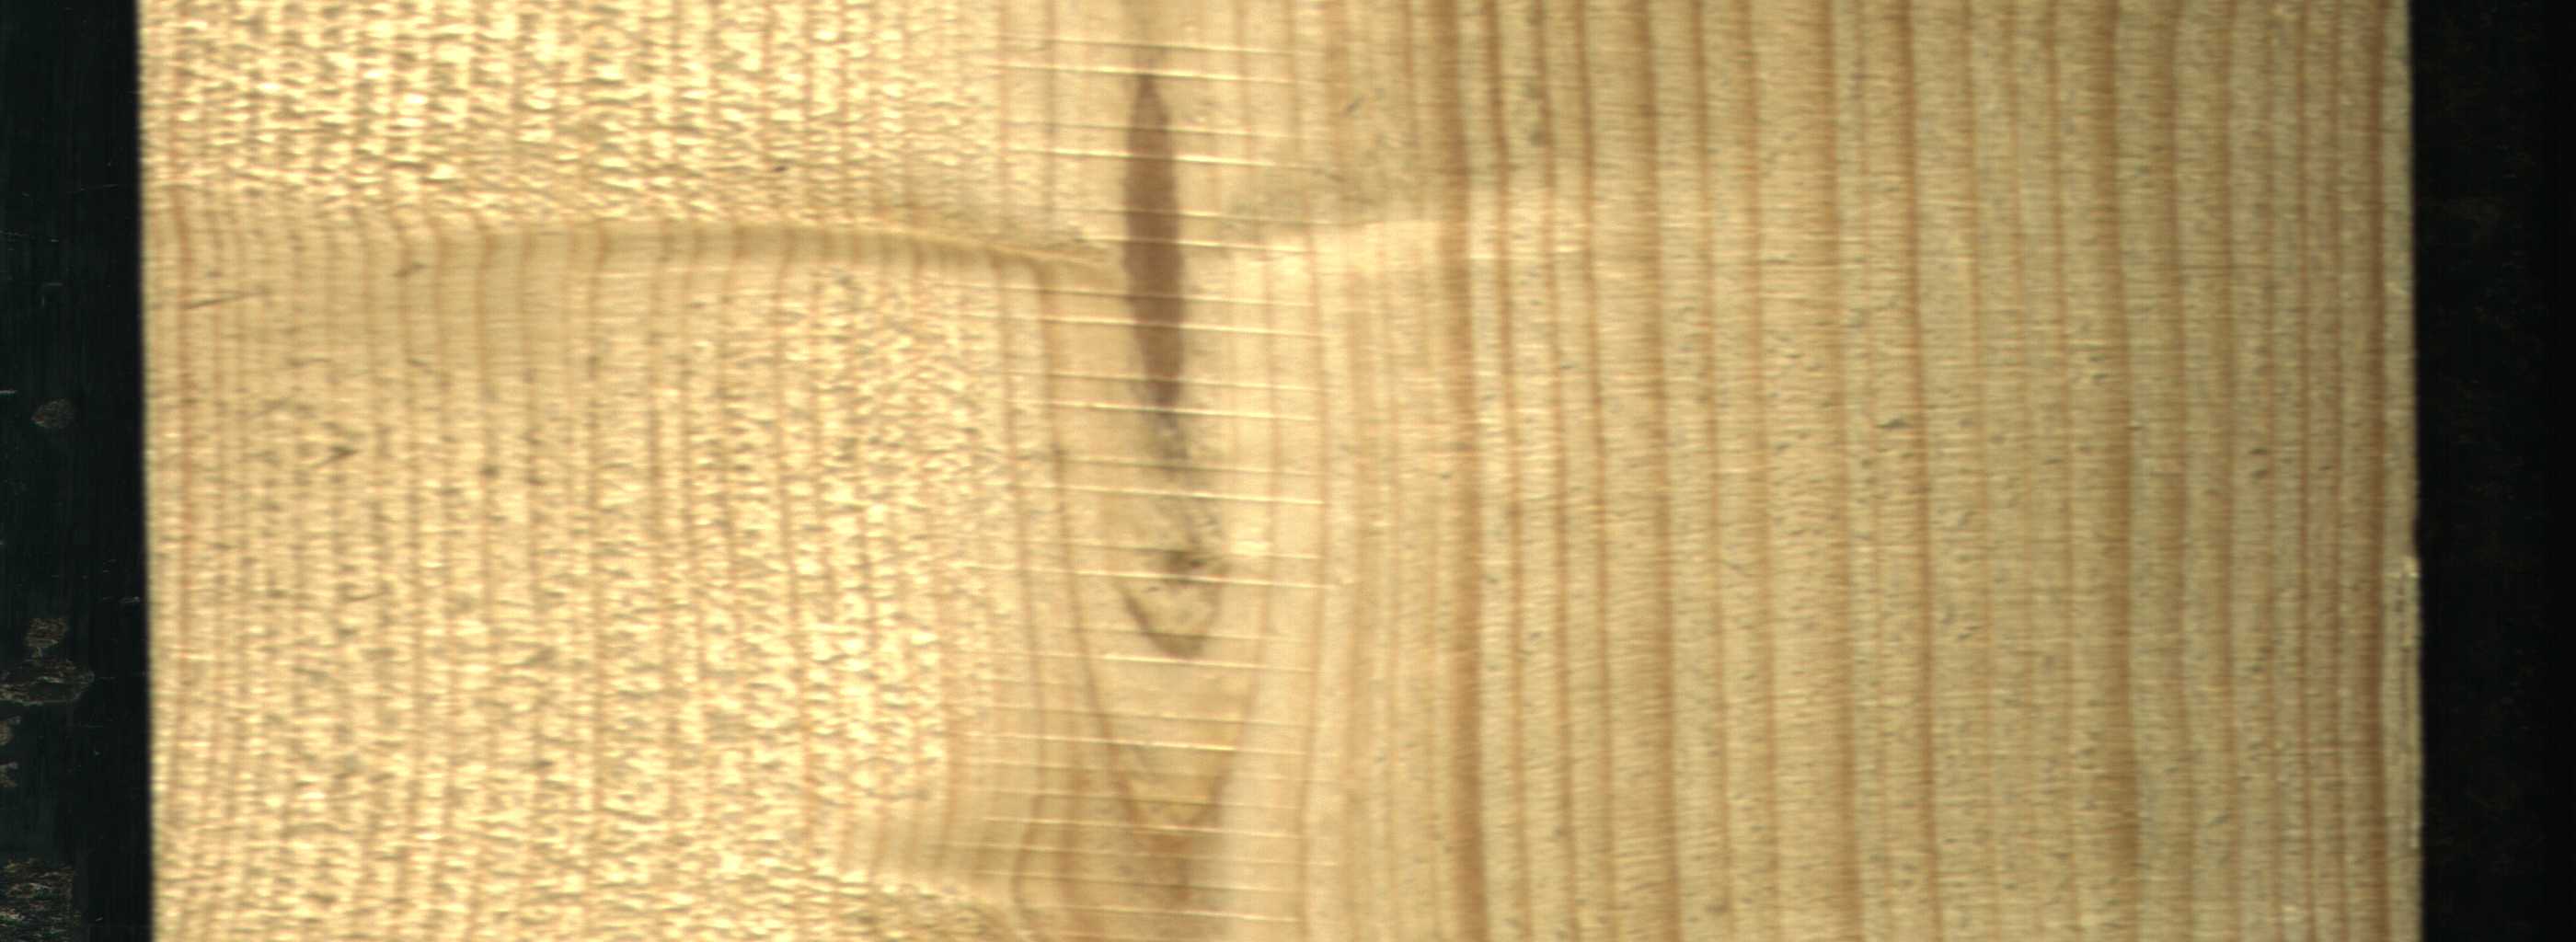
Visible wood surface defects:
Quartzity